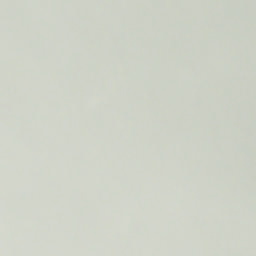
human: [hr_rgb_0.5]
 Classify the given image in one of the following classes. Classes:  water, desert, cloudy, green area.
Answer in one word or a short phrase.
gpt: cloudy